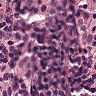
Metastatic tissue present: no